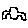
Label: car